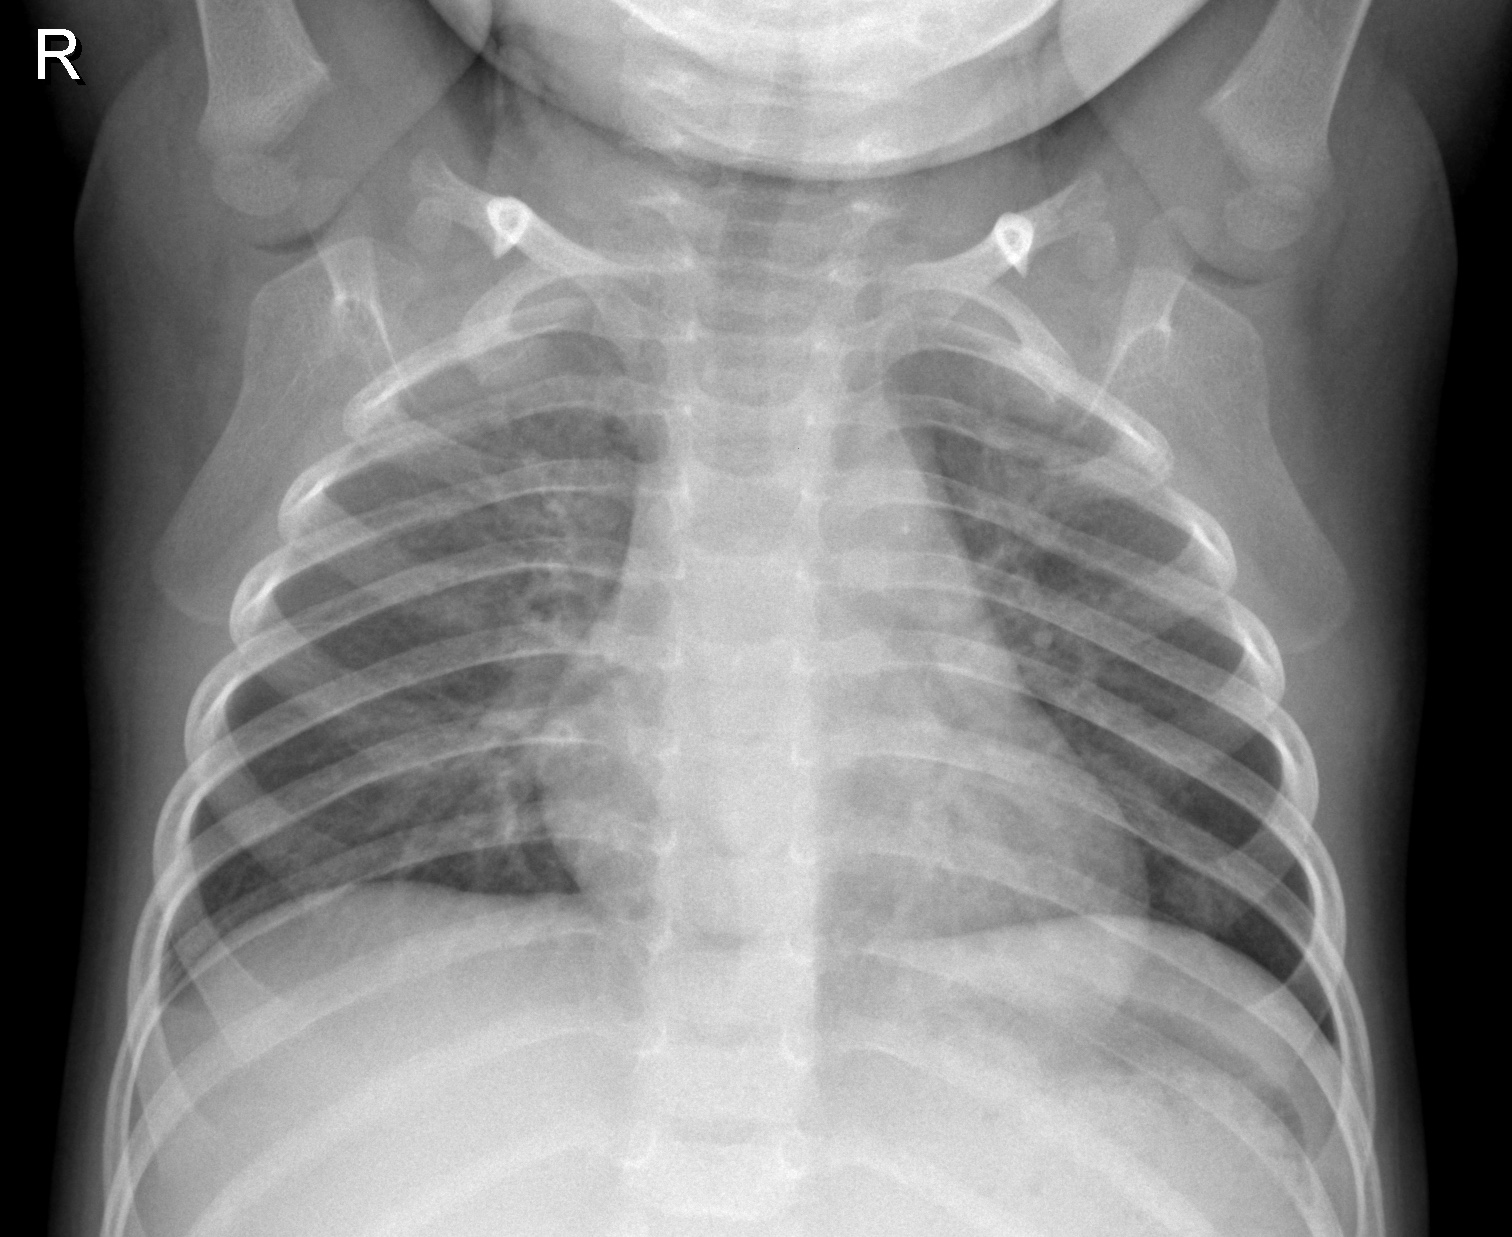
Diagnosis: NORMAL